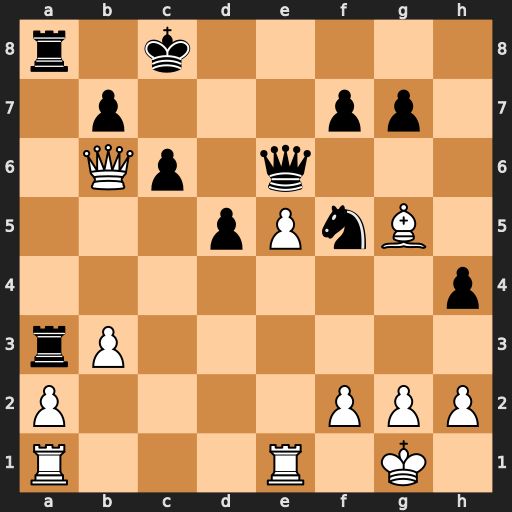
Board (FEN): r1k5/1p3pp1/1Qp1q3/3pPnB1/7p/rP6/P4PPP/R3R1K1
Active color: w
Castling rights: -
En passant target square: -
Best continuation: Qd8#